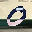
Label: 0